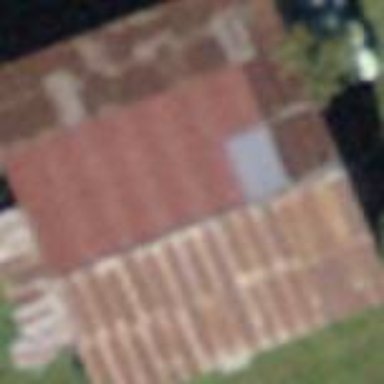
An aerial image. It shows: Barn.